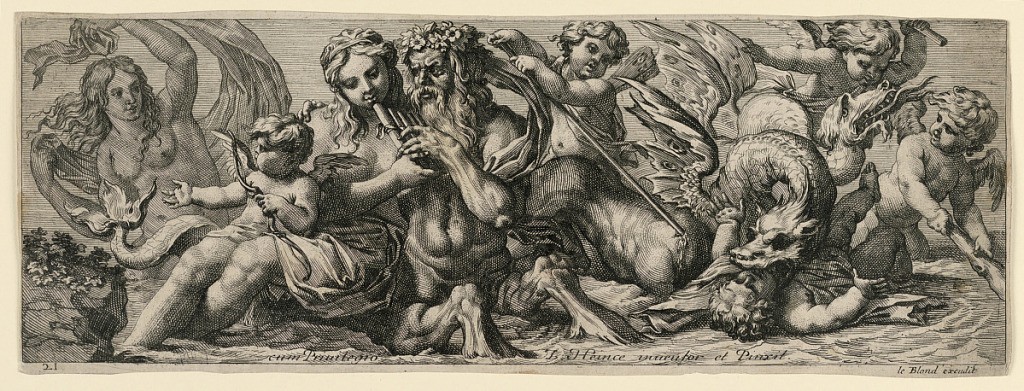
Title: Ornamental Frieze with Sea Nymphs
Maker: Michel Le Blon, German, 1587 - 1656
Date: ca. 1630-1650
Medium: Engraving on paper
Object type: Print
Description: Neptine and sea nymphs and monsters are seen sporting over the waves; a closely knit composition.